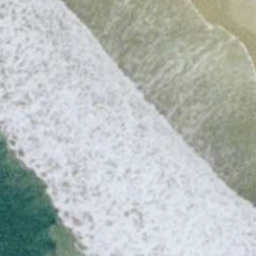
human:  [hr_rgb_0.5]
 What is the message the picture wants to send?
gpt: beach